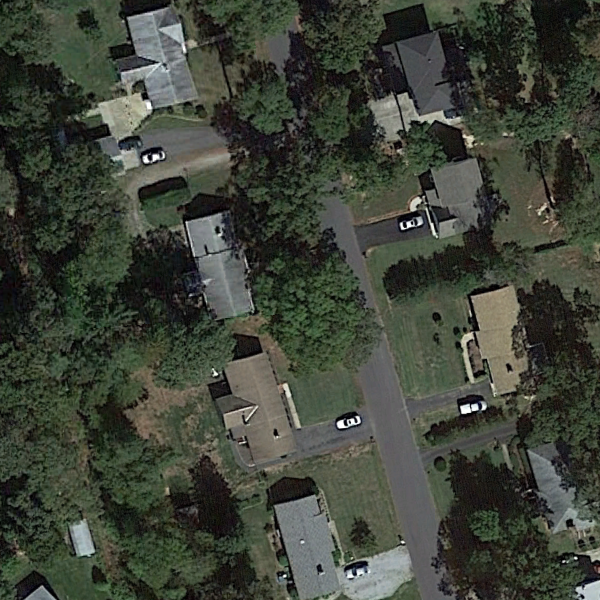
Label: MediumResidential